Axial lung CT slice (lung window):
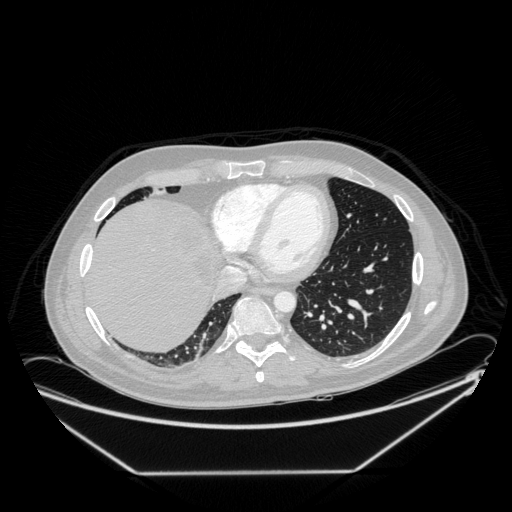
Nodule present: no